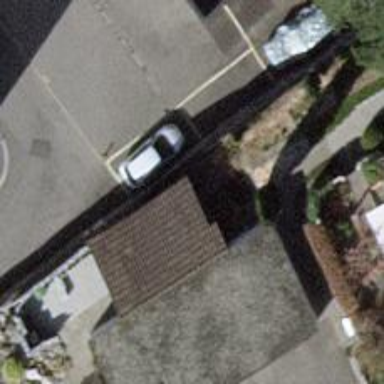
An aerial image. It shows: Group of garages.